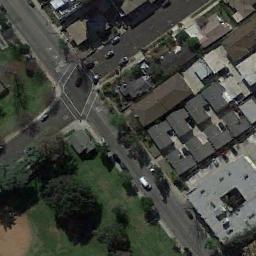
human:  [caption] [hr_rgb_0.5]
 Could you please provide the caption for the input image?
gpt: There are several moving vehicles on the road at the intersection, With many buildings and some trees around the intersection .

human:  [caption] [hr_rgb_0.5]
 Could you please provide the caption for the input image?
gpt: Cars stopped in different directions at the intersection .

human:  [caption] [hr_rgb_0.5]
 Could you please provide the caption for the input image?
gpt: An intersection with sparse traffic located in a residential area with a green area .

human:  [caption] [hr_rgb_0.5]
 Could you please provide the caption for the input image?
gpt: There are many buildings beside the intersection .

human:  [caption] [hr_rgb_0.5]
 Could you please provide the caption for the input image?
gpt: There are some black buildings and green lawns around the intersection .